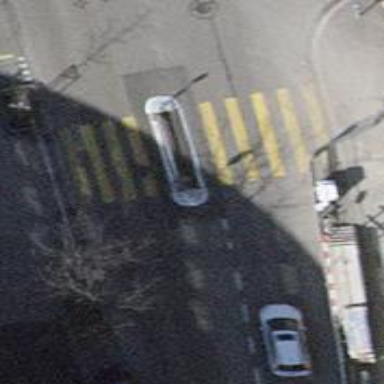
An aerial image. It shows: Uncontrolled zebra crossing with zebra markings.